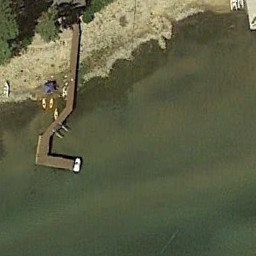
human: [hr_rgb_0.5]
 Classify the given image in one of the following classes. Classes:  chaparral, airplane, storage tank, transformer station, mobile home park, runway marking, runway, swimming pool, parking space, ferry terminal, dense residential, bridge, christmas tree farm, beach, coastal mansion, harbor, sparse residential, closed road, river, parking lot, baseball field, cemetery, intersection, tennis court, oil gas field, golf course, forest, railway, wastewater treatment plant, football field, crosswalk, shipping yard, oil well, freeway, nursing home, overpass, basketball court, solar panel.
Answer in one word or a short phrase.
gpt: ferry terminal